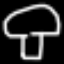
Label: mushroom